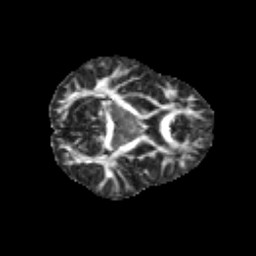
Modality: FA
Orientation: axial
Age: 10
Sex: female
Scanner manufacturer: siemens
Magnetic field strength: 3 T
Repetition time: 3.8 s
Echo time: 0.07 s